Question: I'm just testing with a simple log-in page. Here are 3 text-forms.
Username, EmailAddress, Password.
When I put the value in there, hit the submit,and auto-complete works for only 2 of them. And the form (EmailAddress) is not filled at all.
I just couldn't figure out why auto-complete is not working at EmailAddress.
'''
<!DOCTYPE html>
<html>
<head>
<title>Log in Page</title>
</head>
<body>
<form action="login.php" method='post'>
<p><strong>Login Page </strong></p>
<p>Username:<input name="username" type="text" ></p>
<p>EmailAddress:<input name="email" type="text" ></p>
<p>Password:<input name="password" type="password""></p>
<p><input type="submit" name="Submit" value="Login"></p>
</form>
</body>
</html>
'''

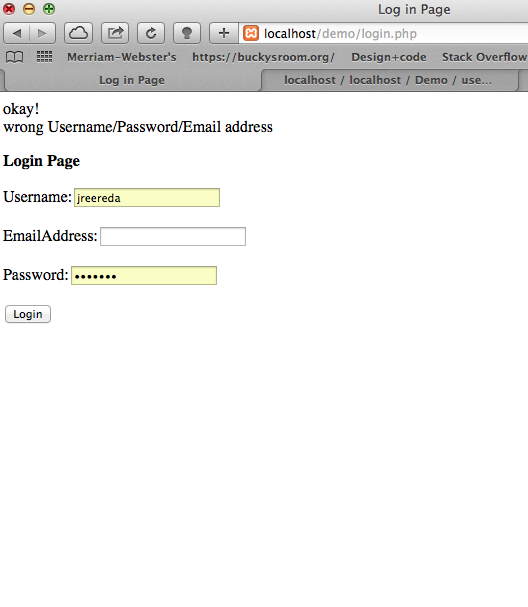
Answer: Try setting the autocomplete value. It should default to on, but I'd try adding it.
It's also possible your browser has already recorded the data for the autocomplete (as it seems by the image at least), which could mean the browser no longer tries to find anything. Try renaming all the fields and the form (just to test it out, of course) and see if your browser inquires you to save the form data upon submission.
'''
<!DOCTYPE html>
<html>
<head>
<title>Log in Page</title>
</head>
<body>
<form action="login.php" method='post'>
<p><strong>Login Page </strong></p>
<p>Username:<input name="username" type="text" ></p>
<p>EmailAddress:<input name="email" type="text" autocomplete="on"></p>
<p>Password:<input name="password" type="password""></p>
<p><input type="submit" name="Submit" value="Login"></p>
</form>
</body>
</html>
'''